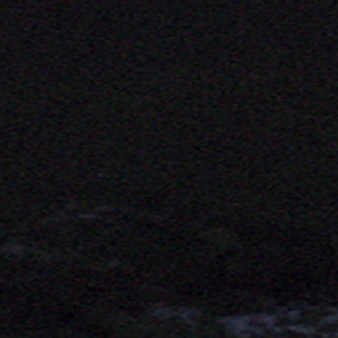
Label: other